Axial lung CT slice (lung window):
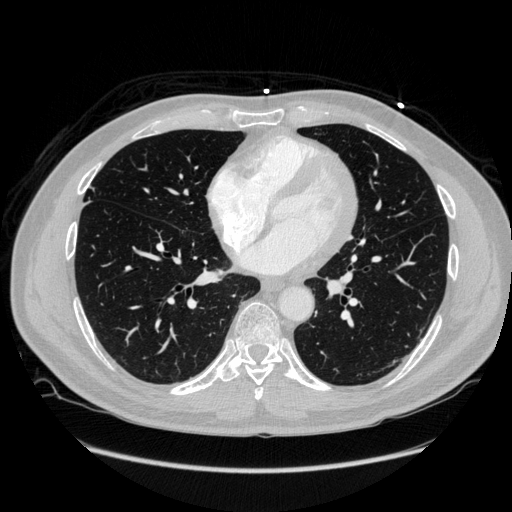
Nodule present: no